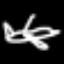
Label: airplane